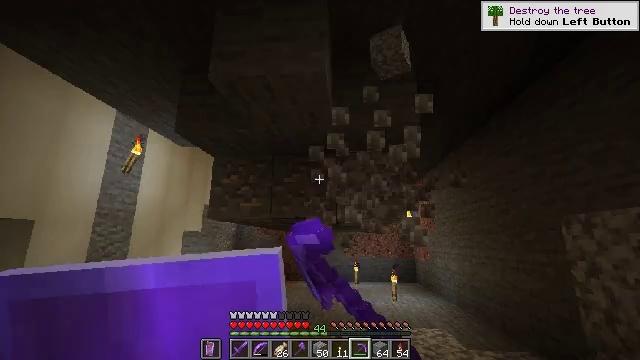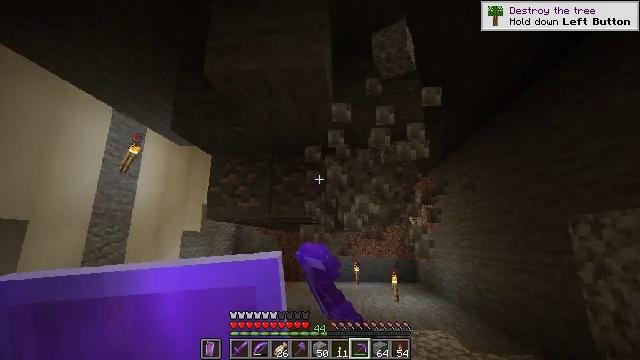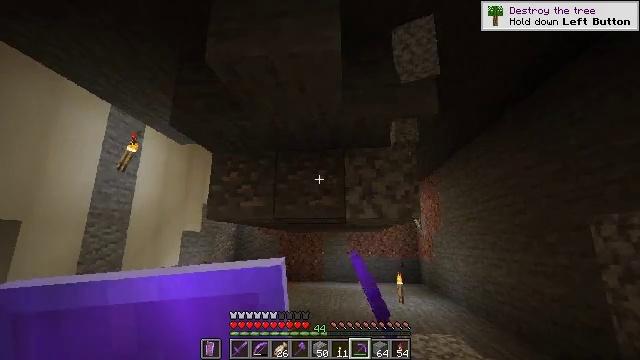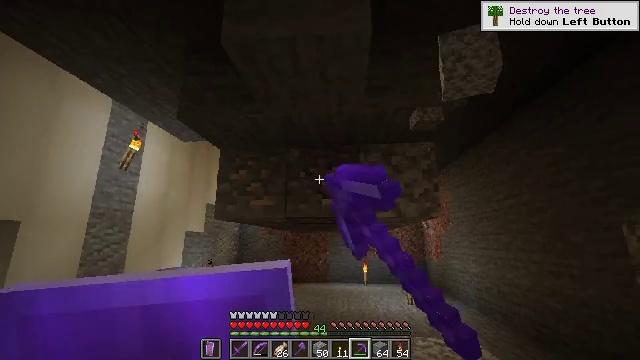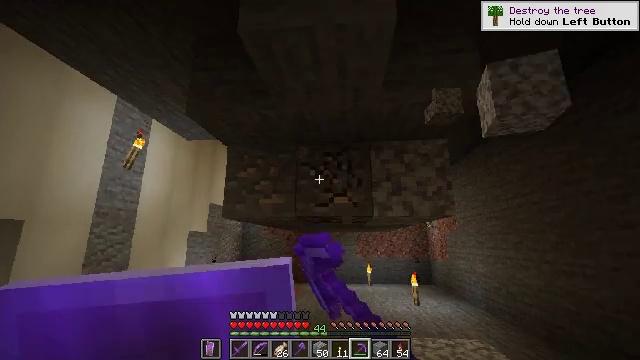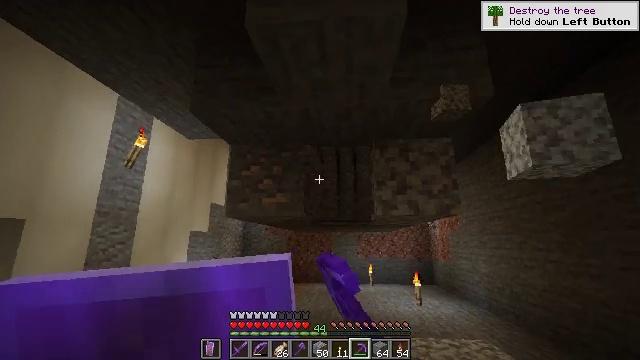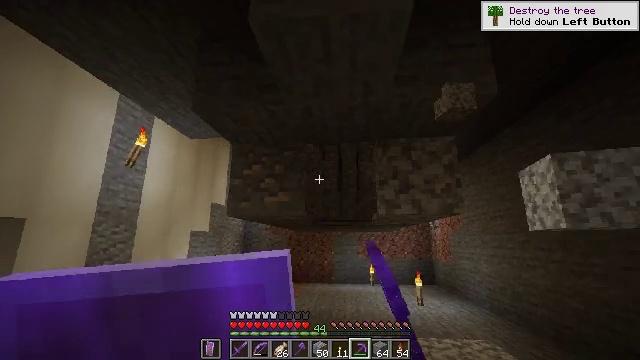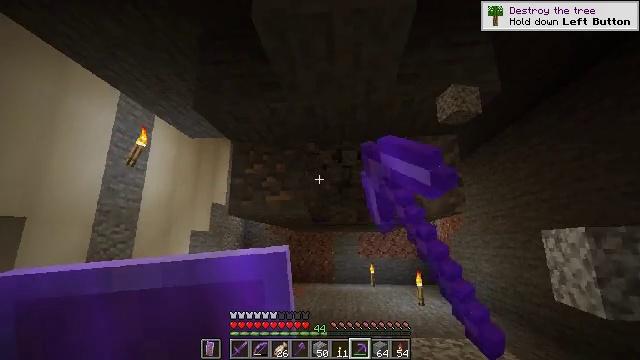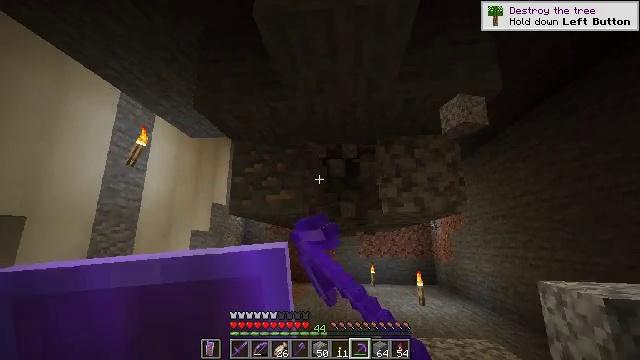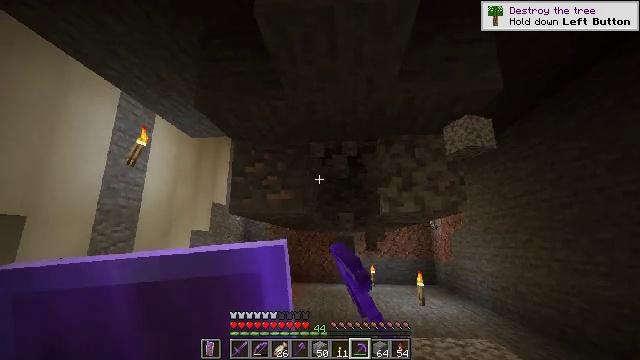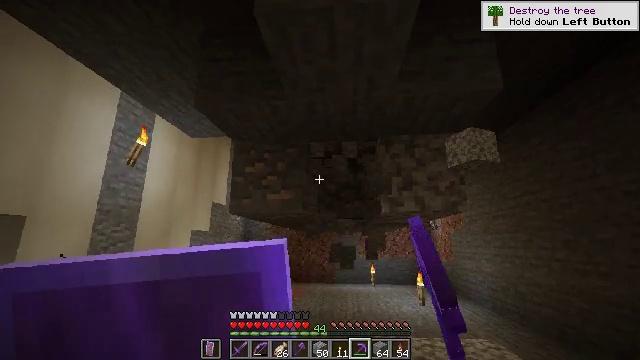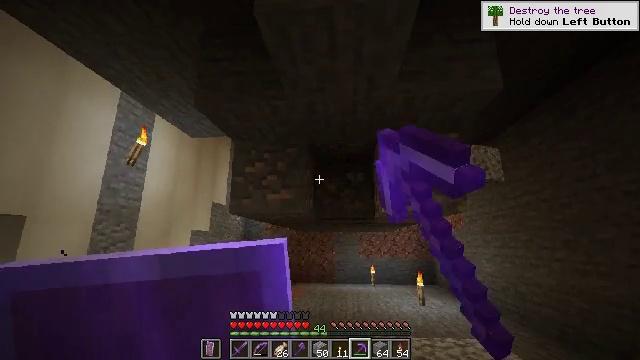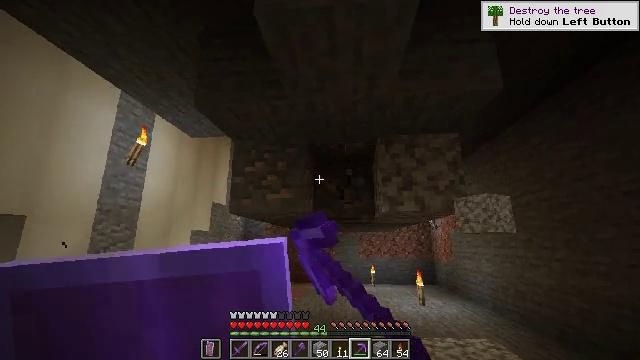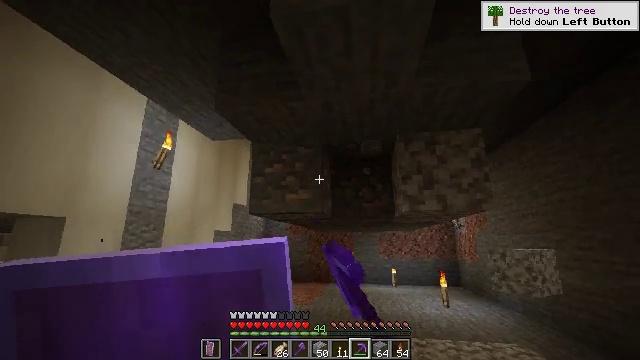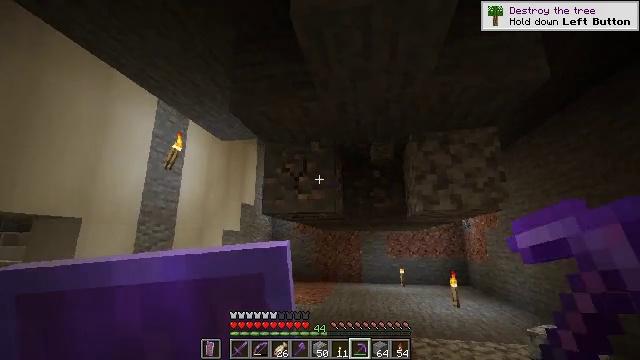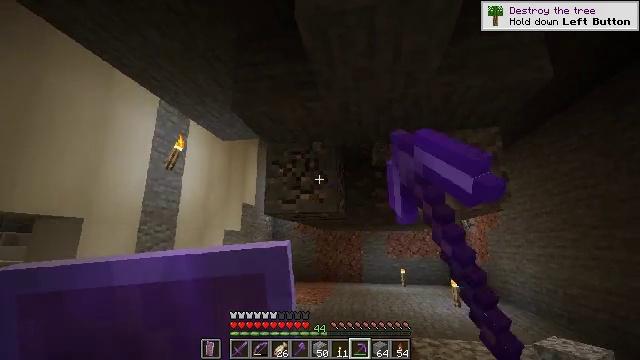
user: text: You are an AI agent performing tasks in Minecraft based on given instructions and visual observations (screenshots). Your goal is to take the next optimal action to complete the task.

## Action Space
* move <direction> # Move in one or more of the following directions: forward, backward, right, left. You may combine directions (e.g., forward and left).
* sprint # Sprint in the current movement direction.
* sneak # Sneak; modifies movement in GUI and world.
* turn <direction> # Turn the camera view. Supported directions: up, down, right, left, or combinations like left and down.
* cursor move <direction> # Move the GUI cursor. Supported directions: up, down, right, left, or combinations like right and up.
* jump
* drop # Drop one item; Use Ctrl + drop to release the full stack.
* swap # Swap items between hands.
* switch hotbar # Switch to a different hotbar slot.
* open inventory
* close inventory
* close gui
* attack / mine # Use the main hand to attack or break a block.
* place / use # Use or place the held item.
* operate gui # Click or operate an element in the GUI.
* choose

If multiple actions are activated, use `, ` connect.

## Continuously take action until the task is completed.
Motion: motion action
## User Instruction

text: Collect iron ore blocks.
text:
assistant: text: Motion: move forward and move left, attack / mine
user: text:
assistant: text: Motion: move forward and move left, attack / mine
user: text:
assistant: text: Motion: move left, attack / mine
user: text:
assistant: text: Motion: attack / mine
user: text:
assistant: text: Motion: attack / mine
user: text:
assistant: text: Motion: attack / mine
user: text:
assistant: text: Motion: attack / mine
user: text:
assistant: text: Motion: attack / mine
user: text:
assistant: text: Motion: attack / mine
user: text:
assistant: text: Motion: attack / mine
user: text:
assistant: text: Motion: attack / mine
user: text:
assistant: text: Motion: attack / mine
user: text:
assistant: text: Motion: turn left, attack / mine
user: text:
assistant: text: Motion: move left, turn left, attack / mine
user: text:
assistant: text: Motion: move left, attack / mine
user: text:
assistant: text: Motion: move left, attack / mine
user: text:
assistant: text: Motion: turn right, attack / mine
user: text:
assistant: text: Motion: turn right, attack / mine
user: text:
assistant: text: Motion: turn right, attack / mine
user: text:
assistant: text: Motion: turn right, attack / mine
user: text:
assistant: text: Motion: attack / mine
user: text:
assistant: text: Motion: attack / mine
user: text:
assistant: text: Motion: turn left, attack / mine
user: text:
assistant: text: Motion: turn left, attack / mine
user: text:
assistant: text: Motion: move forward, turn up, attack / mine
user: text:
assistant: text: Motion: move forward, turn up, attack / mine
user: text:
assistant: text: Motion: move forward, turn up, attack / mine
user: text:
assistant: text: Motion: turn up, attack / mine
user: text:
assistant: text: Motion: turn up, attack / mine
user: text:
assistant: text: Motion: turn up, attack / mine